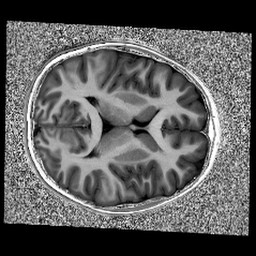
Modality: UNIT1
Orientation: axial
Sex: male
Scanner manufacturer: siemens
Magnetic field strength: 3 T
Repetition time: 5 s
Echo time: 0.00355 s